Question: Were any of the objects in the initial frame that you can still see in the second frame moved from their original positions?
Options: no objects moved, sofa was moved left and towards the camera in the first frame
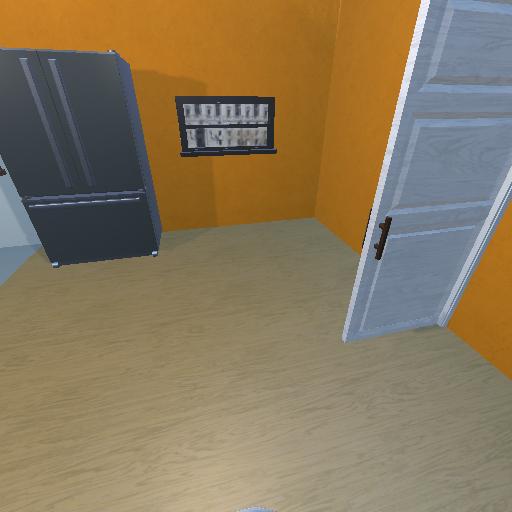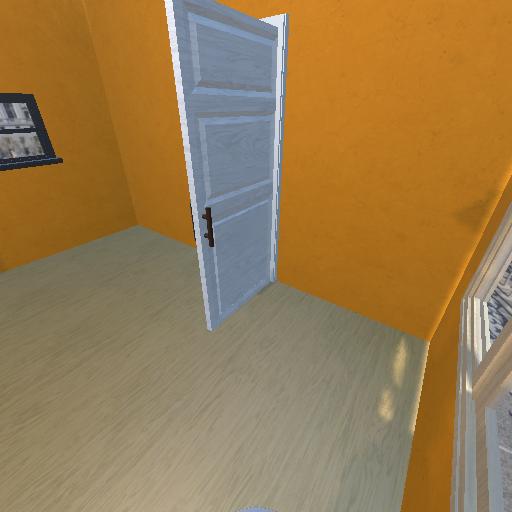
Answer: no objects moved